Interaction volume radius: 5 \u00c5
Interaction volume height: 15 \u00c5
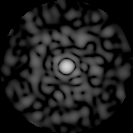
Disorder parameter: 0.8433